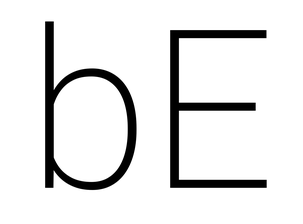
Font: Roboto_ExtraLight